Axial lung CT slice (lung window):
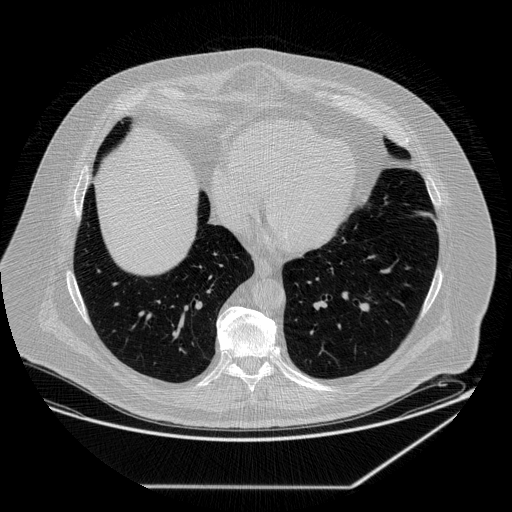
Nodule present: no